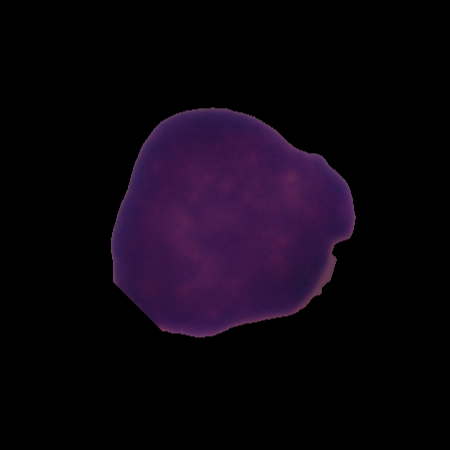
Label: healthy